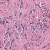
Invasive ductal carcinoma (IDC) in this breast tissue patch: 1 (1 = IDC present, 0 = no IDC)